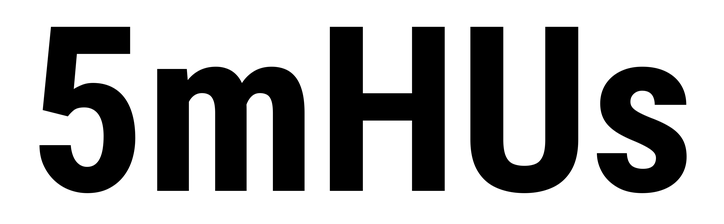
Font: Roboto_Condensed_Bold